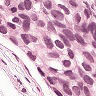
Metastatic tissue present: yes